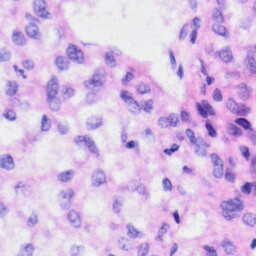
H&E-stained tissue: Liver